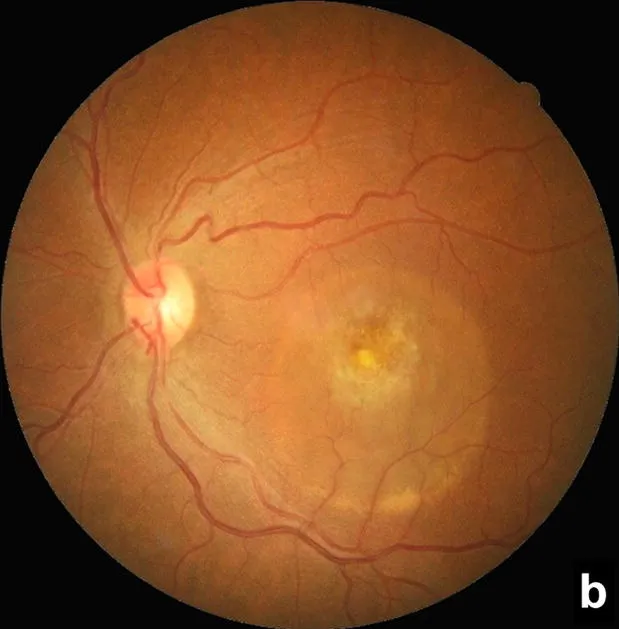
Color fundus photography.
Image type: ophthalmic_imaging (fundus_photograph)